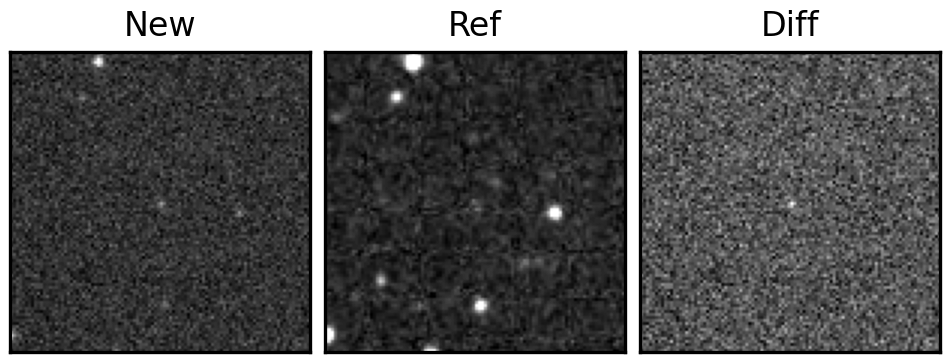
Label: real